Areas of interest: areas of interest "Qie Mountain Lake Park"
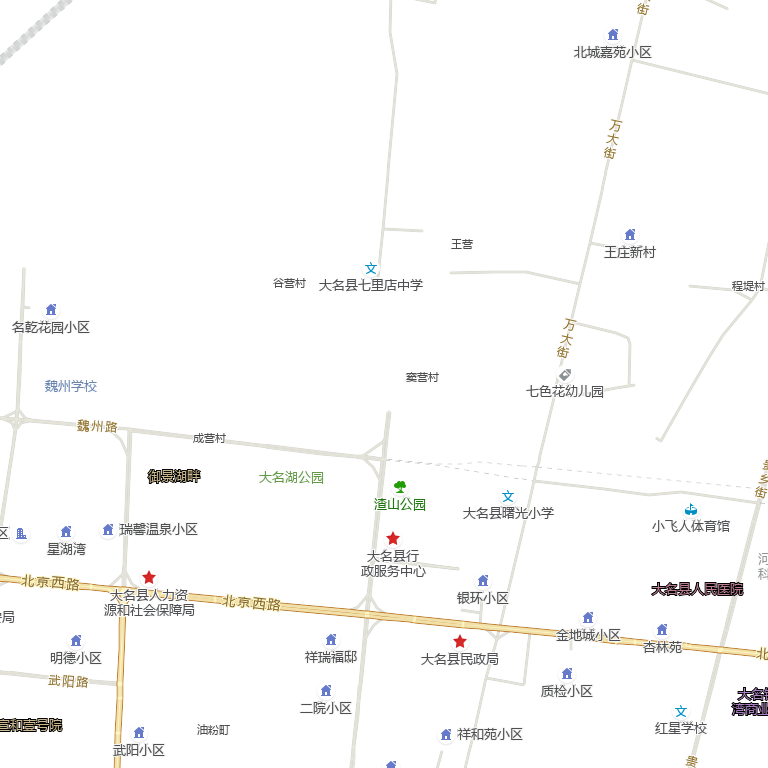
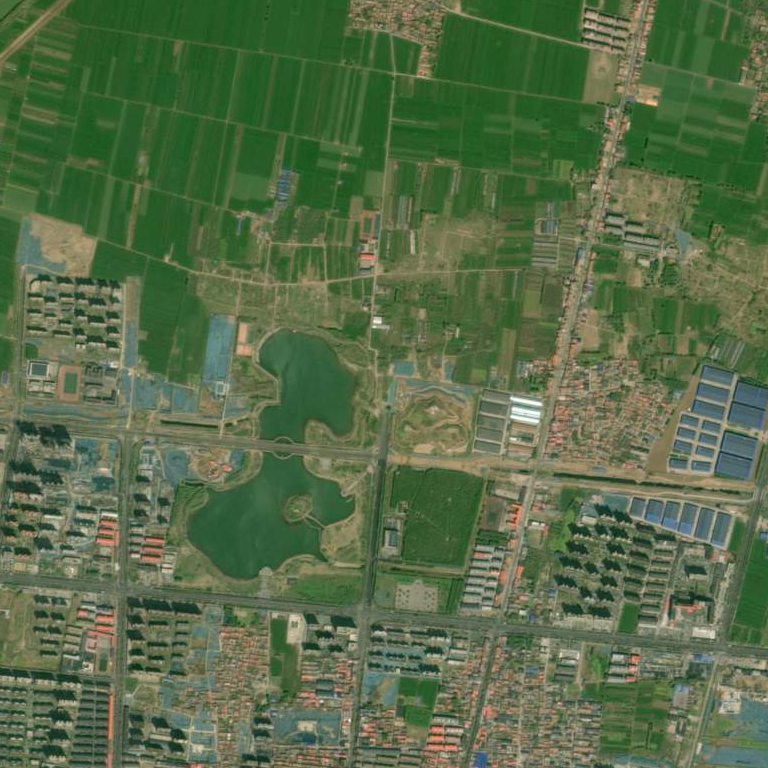